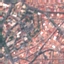
Land use / land cover: Residential